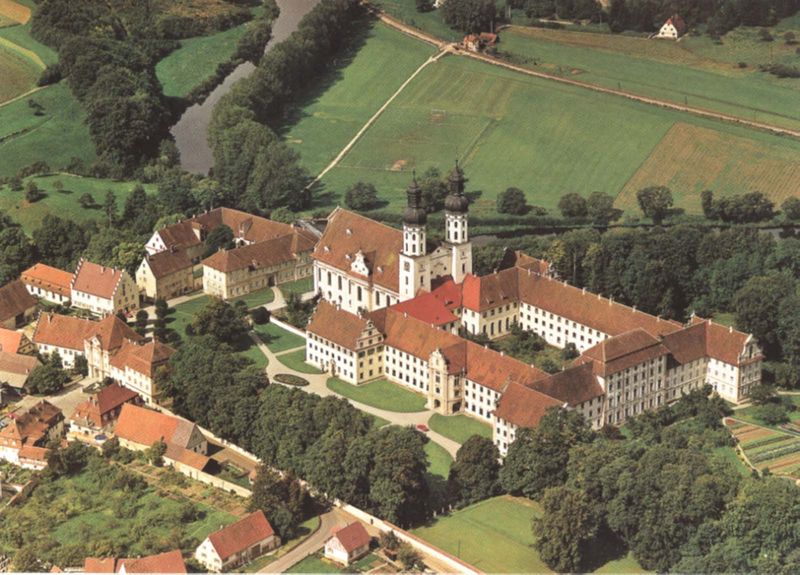
Titel: Kloster Obermarchtal
Künstler: Michael Thumb
Standort: Obermarchtal, Kloster (EU - D - BW)
Schlagwörter: weiß, bäume, fenster, straße, weg, bach, häuser, kirche, front, garten, fluß, foto, kloster, türme